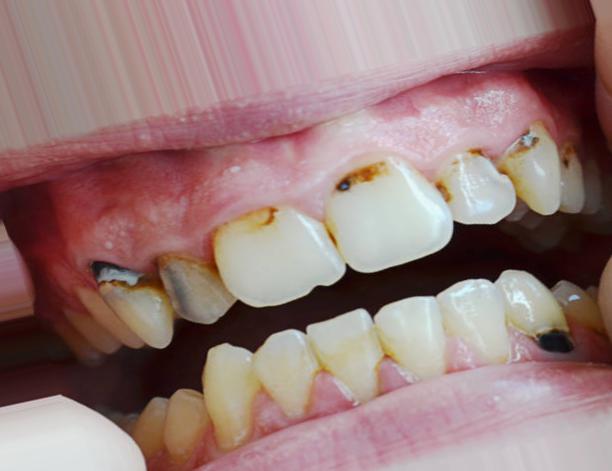
Condition: Caries